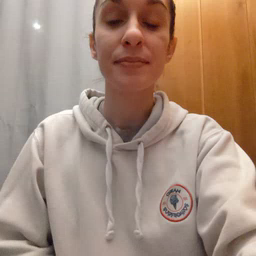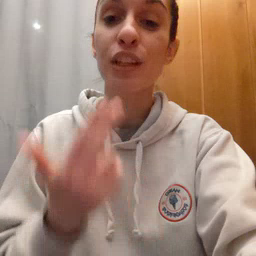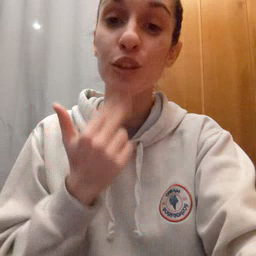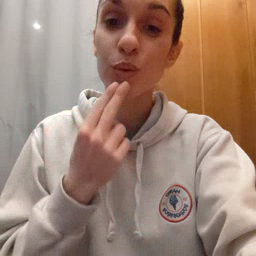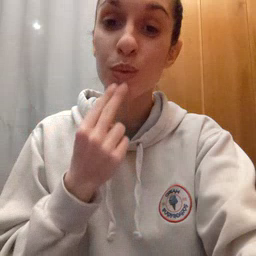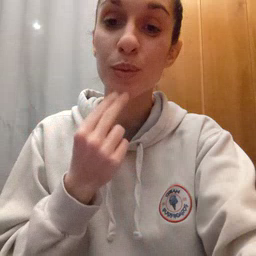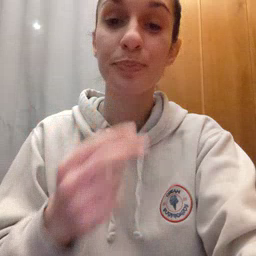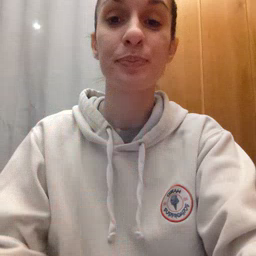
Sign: cute